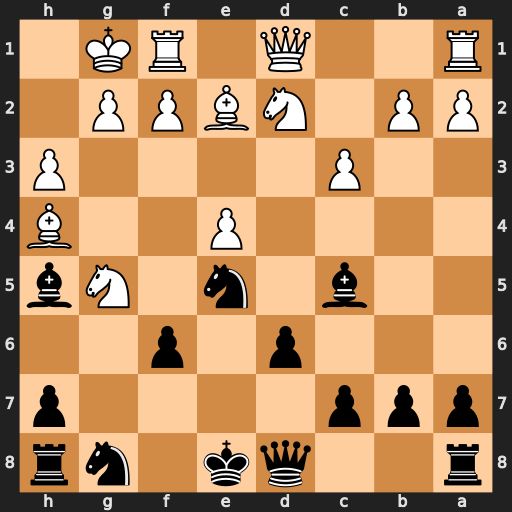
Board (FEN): r2qk1nr/ppp4p/3p1p2/2b1n1Nb/4P2B/2P4P/PP1NBPP1/R2Q1RK1
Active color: b
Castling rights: kq
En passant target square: -
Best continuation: Bxe2 Qxe2 fxg5